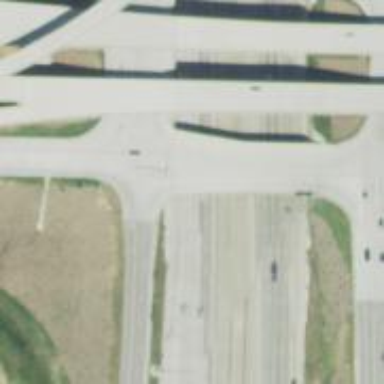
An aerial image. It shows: Secondary road with frontage road.